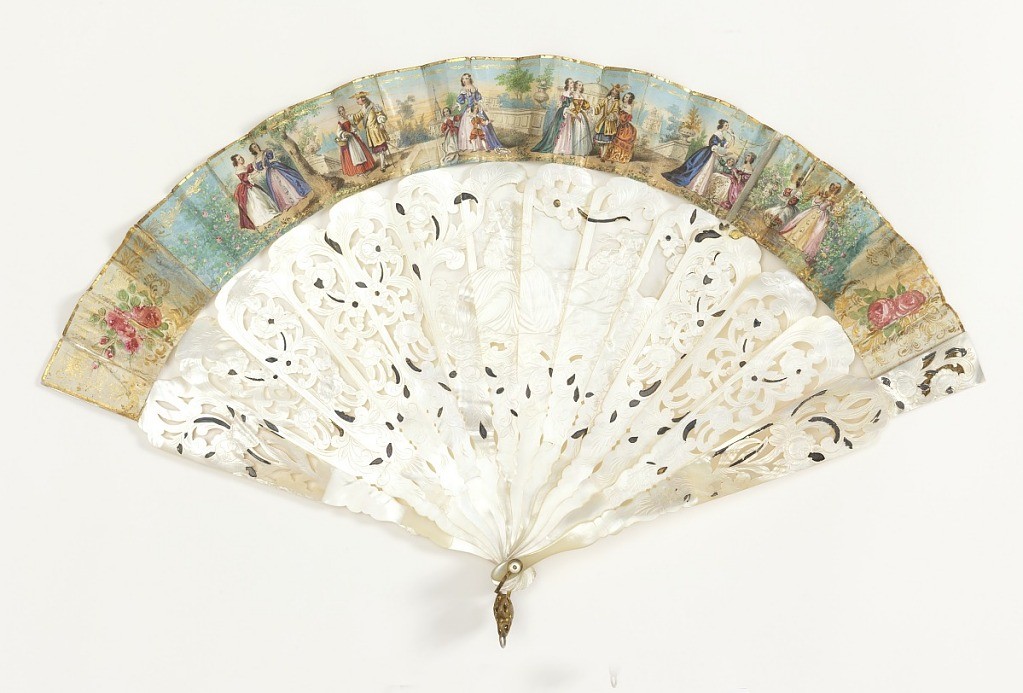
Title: Pleated fan
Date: ca. 1840
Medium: Parchment leaf with gilded and hand-colored lithograph; carved and pierced mother-of-pearl sticks
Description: Fan with carved and pierced mother-of-pearl sticks, and gilded leaf  with lithograph promenade scene. On sticks: central cartouche of a lady and a gentleman playing the fife.